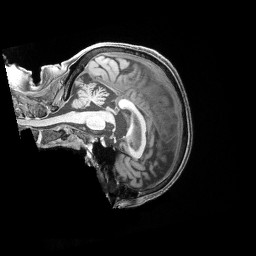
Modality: T1w
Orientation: sagittal
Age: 83
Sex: female